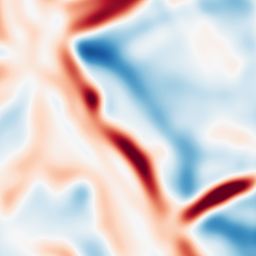
Category: multiscale
Decomposition family: log
Decomposition parameters: sigma: 10
Upsampling method: quartic
Upsampling parameters: scale: 4
Upsampling scale: 4